Question: I have set up typescript in Visual Studio to build a single file output.
However when I check my project into TFS and build it on the server this file is not created.

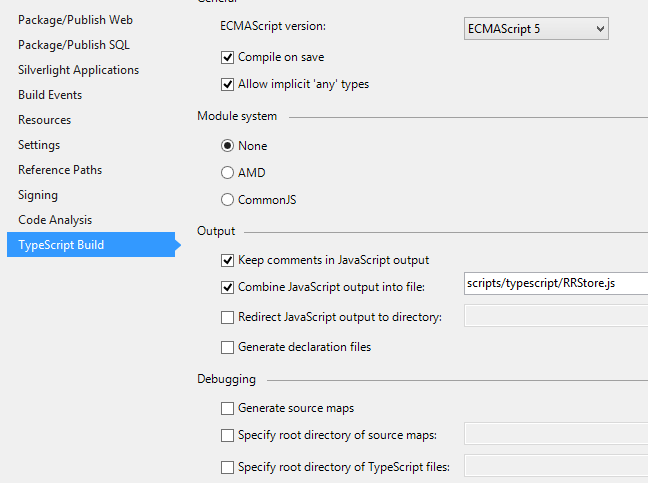
Answer: It turns out the settings are different for different configurations.
On the build server I am doing a 'Release' build and the settings are per configuration.
So I just duplicated the settings and everything works fine now.